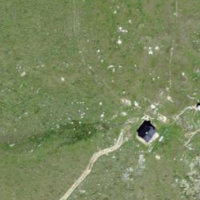
EUNIS habitat code: 26
Species observed at this site:
Falco tinnunculus
Marmota marmota